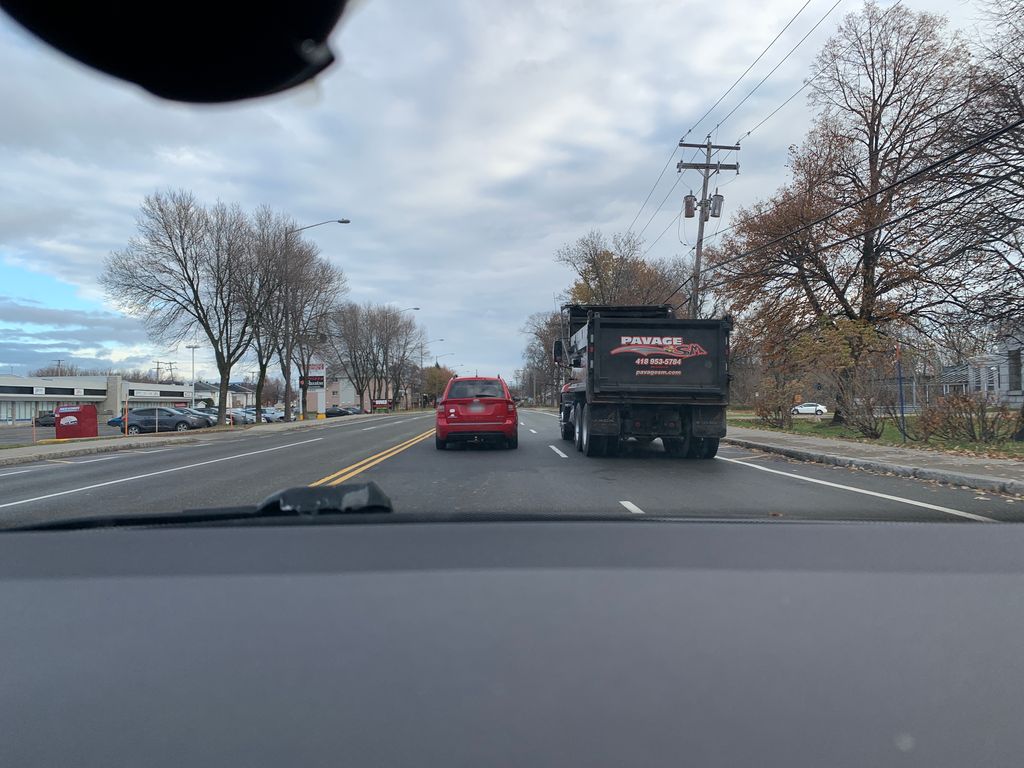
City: quebec_city